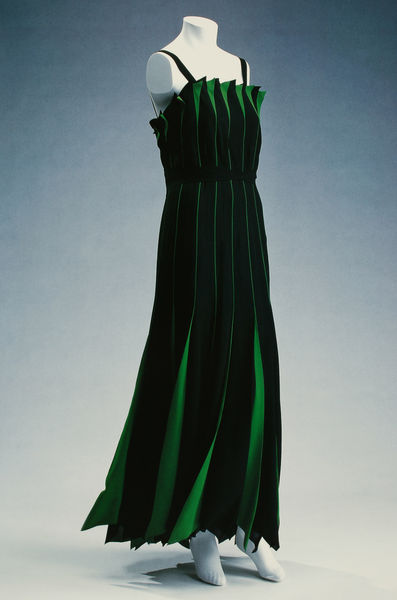
Titel: Abendkleid
Künstler: Jean Patou
Standort: Kyoto (Japan)
Institution: Kyoto Costume Institute
Schlagwörter: blau, dunkel, fuß, schatten, weiß, grün, abend, bewegung, damen, decolte, elegant, frau, hell, kleid, licht, schwarz, dame, gürtel, mode, rock, tanz, band, falten, lang, samt, spitze, hals, fransen, gewand, stehend, stoff, saum, spitzen, dekoltee, seide, schwung, taille, füße, japan, sommer, modell, schuhe, modern, dunkelgrün, zehenspitzen, falte, spitz, faltenwurf, dekolleté, abendkleid, foto, fotografie, photographie, plastisch, puppe, sommerkleid, ecken, zacken, trägerkleid, zipfel, plissee, gerafft, gewebe, textil, träger, design, ballkleid, taillie, computer, biesen, ärmellos, fü e, schaufensterpuppe, damenmode, kyoto, laufsteg, kleiderpuppe, maxi, modellkleid, plisse, tallie, kleis, röck, knöchellang, spaghettiträger, ikea lampenschirmaufsatz, zieharmonika, ode, träder, cad, tlliert